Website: apple
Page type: customer-info-address
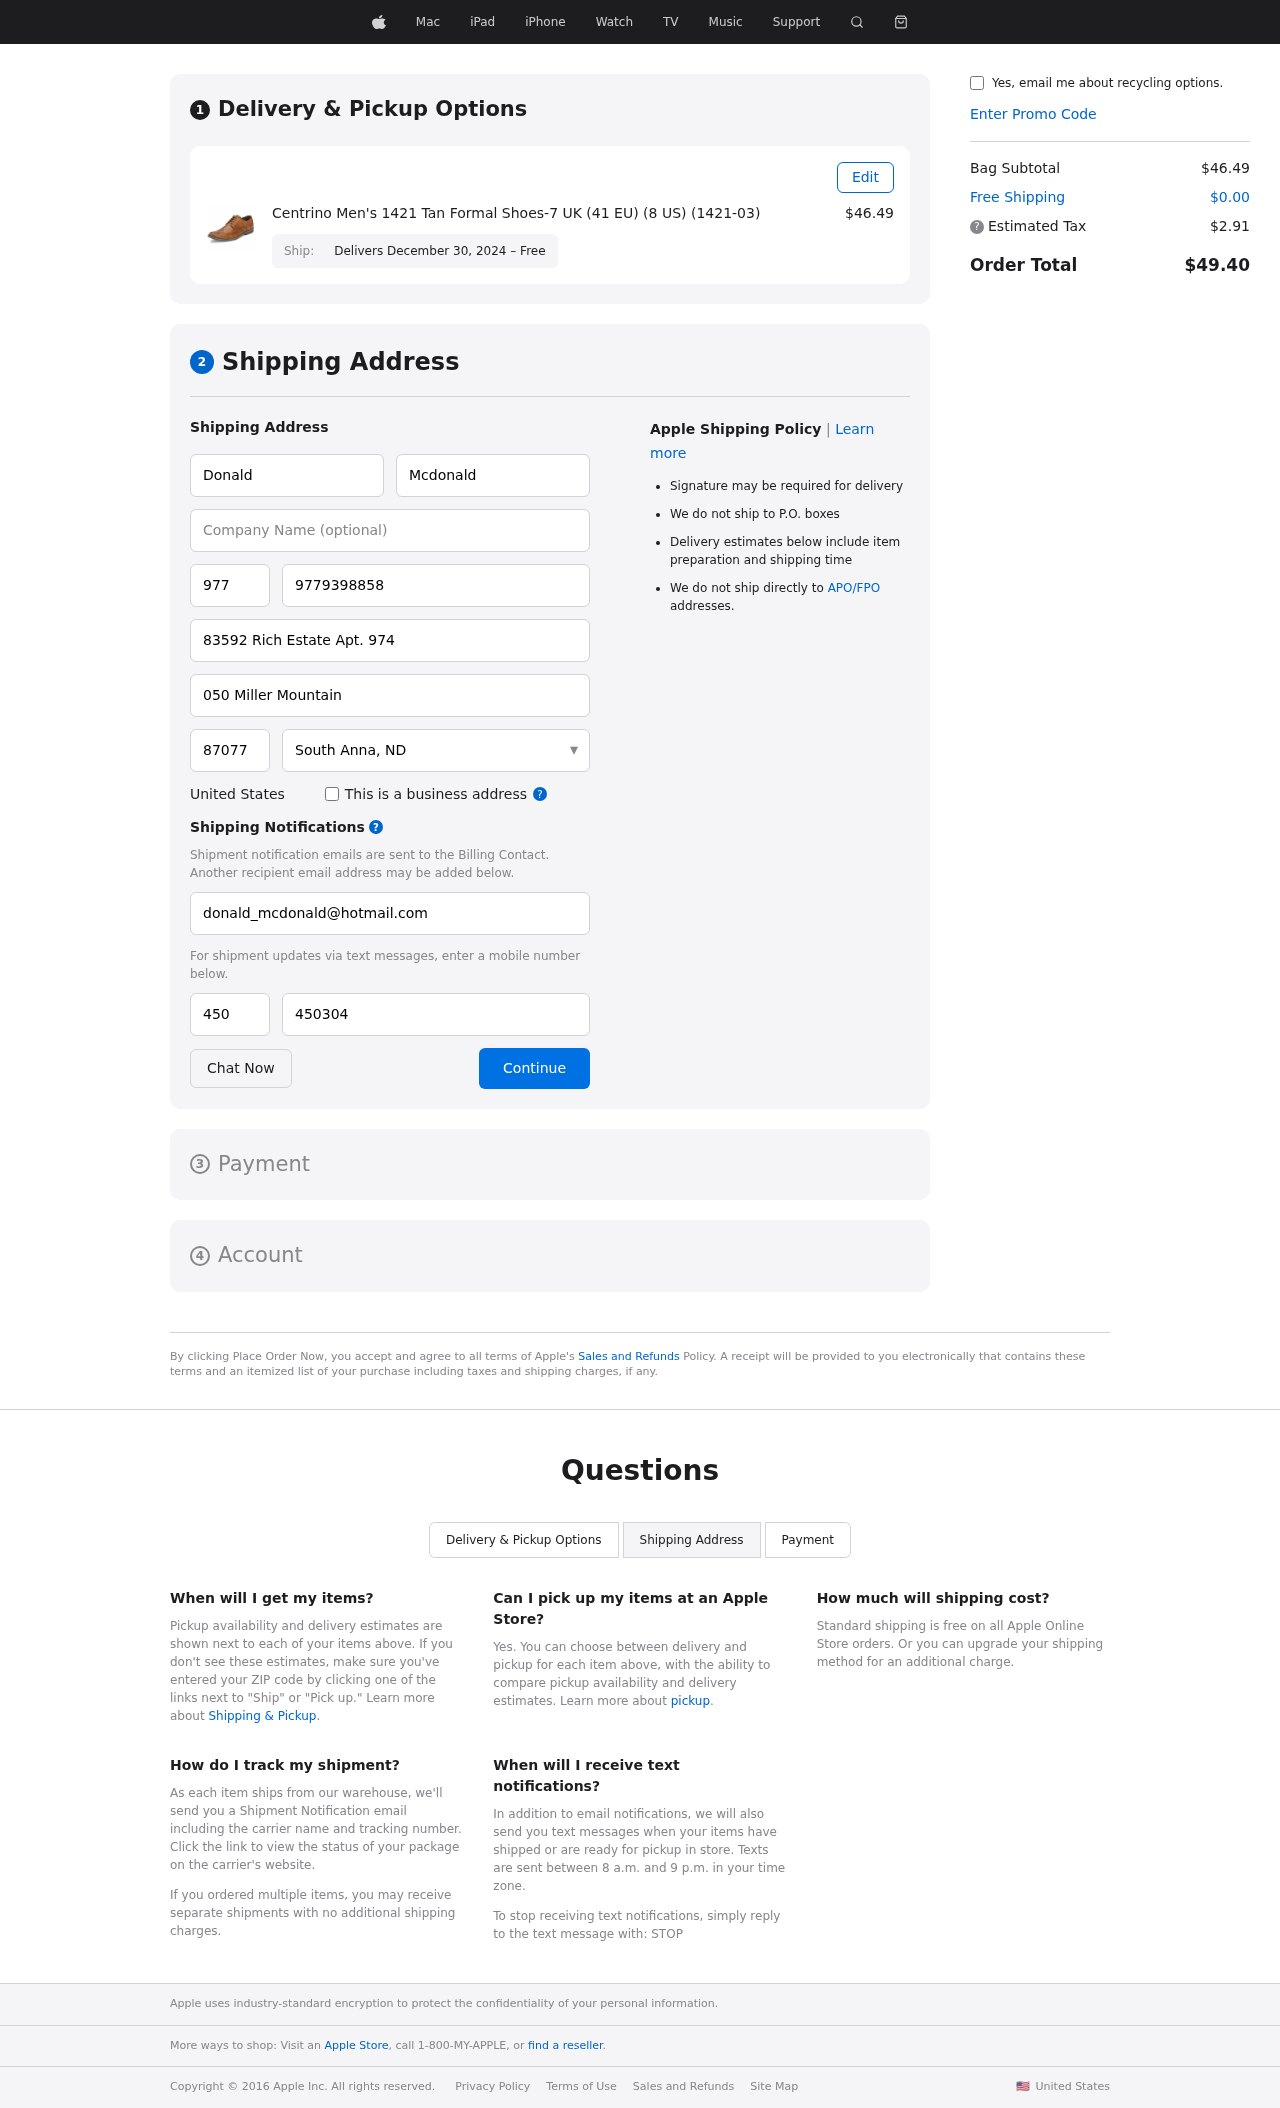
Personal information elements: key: PII_CITY_STATE
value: South Anna, ND
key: PII_COUNTRY
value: United States
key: PII_EMAIL
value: donald_mcdonald@hotmail.com
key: PII_FIRSTNAME
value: Donald
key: PII_LASTNAME
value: Mcdonald
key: PII_PHONE
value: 9779398858
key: PII_PHONE_ALT
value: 4503040894
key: PII_PHONE_ALT_AREA
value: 450
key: PII_PHONE_AREA
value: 977
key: PII_POSTCODE
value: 87077
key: PII_STREET
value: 83592 Rich Estate Apt. 974
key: PII_STREET2
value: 050 Miller Mountain
Product elements: key: PRODUCT1_NAME
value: Centrino Men's 1421 Tan Formal Shoes-7 UK (41 EU) (8 US) (1421-03)
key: PRODUCT1_PRICE
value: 46.49
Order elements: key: ORDER_DELIVERY_DATE
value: Delivers December 30, 2024 – Free
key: ORDER_SUBTOTAL
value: $46.49
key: ORDER_SHIPPING_COST
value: $0.00
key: ORDER_TAX
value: $2.91
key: ORDER_TOTAL
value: $49.40